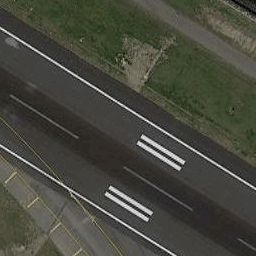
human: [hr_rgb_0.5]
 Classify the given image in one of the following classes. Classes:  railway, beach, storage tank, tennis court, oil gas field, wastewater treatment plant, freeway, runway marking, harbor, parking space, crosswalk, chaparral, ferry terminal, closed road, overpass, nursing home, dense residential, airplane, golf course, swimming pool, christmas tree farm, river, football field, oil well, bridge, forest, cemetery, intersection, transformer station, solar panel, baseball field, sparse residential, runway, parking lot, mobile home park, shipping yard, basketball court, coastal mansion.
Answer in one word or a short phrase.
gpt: runway